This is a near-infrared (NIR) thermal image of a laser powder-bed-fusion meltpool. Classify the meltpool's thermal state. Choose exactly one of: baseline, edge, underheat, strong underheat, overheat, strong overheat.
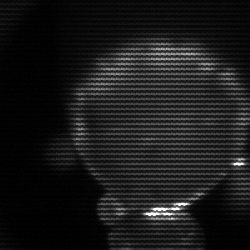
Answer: edge